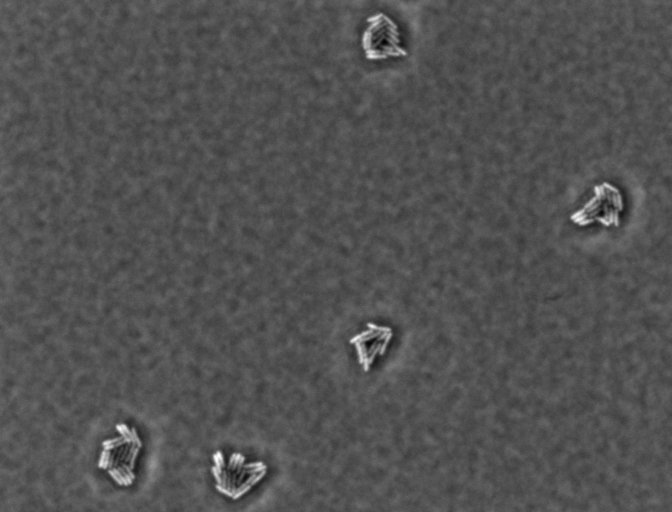
Salmonella enterica Typhimurium